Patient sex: F
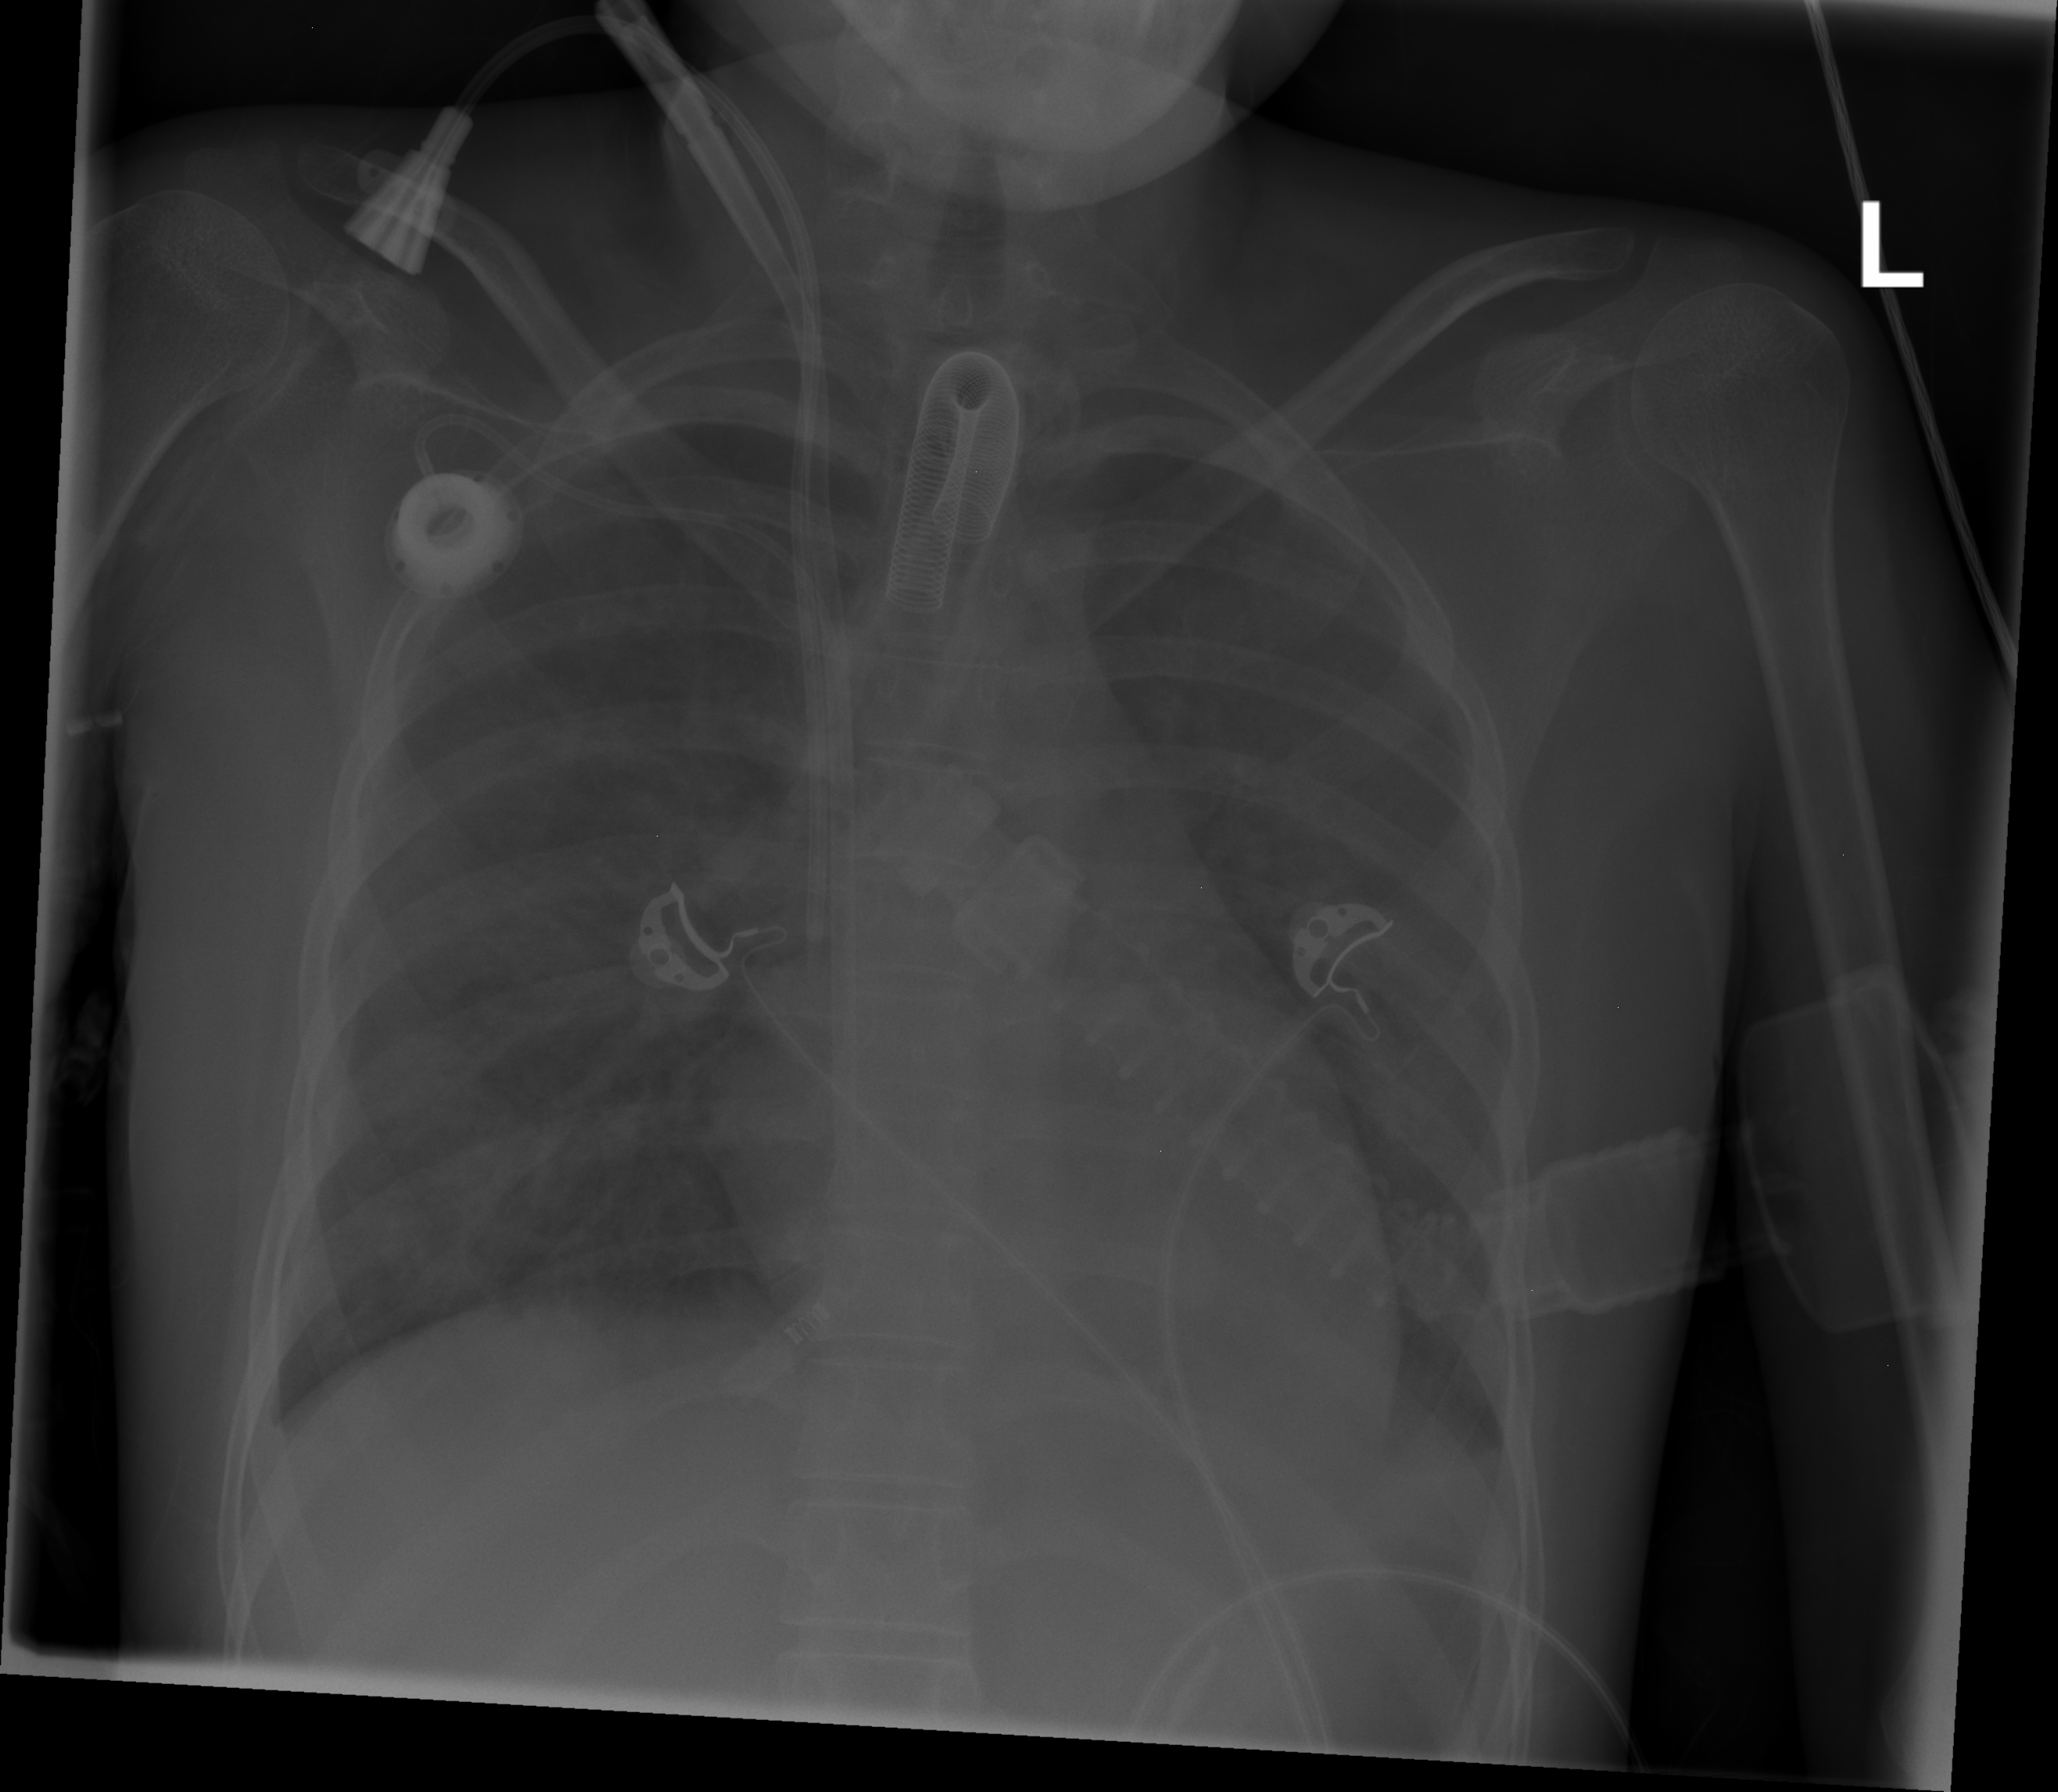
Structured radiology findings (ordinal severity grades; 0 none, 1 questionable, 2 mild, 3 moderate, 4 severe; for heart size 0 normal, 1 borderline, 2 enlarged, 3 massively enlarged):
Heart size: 2
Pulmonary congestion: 2
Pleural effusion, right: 2
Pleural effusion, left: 2
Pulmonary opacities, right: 2
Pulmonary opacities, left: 0
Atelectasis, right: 2
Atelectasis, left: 0